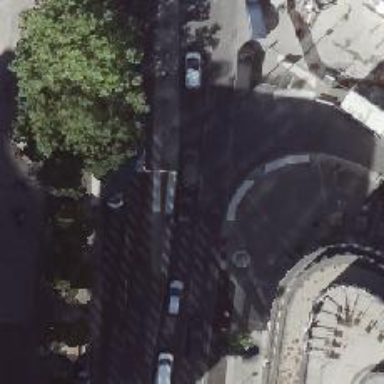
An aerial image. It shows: Unmarked crossing on the road.